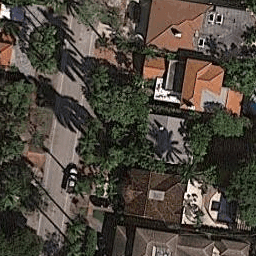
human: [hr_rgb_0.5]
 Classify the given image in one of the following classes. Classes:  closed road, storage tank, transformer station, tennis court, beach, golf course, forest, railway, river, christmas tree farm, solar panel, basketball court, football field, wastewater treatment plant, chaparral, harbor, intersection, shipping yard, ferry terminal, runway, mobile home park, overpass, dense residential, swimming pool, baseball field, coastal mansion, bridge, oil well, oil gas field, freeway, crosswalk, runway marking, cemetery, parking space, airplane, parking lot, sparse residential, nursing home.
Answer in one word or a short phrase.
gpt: coastal mansion